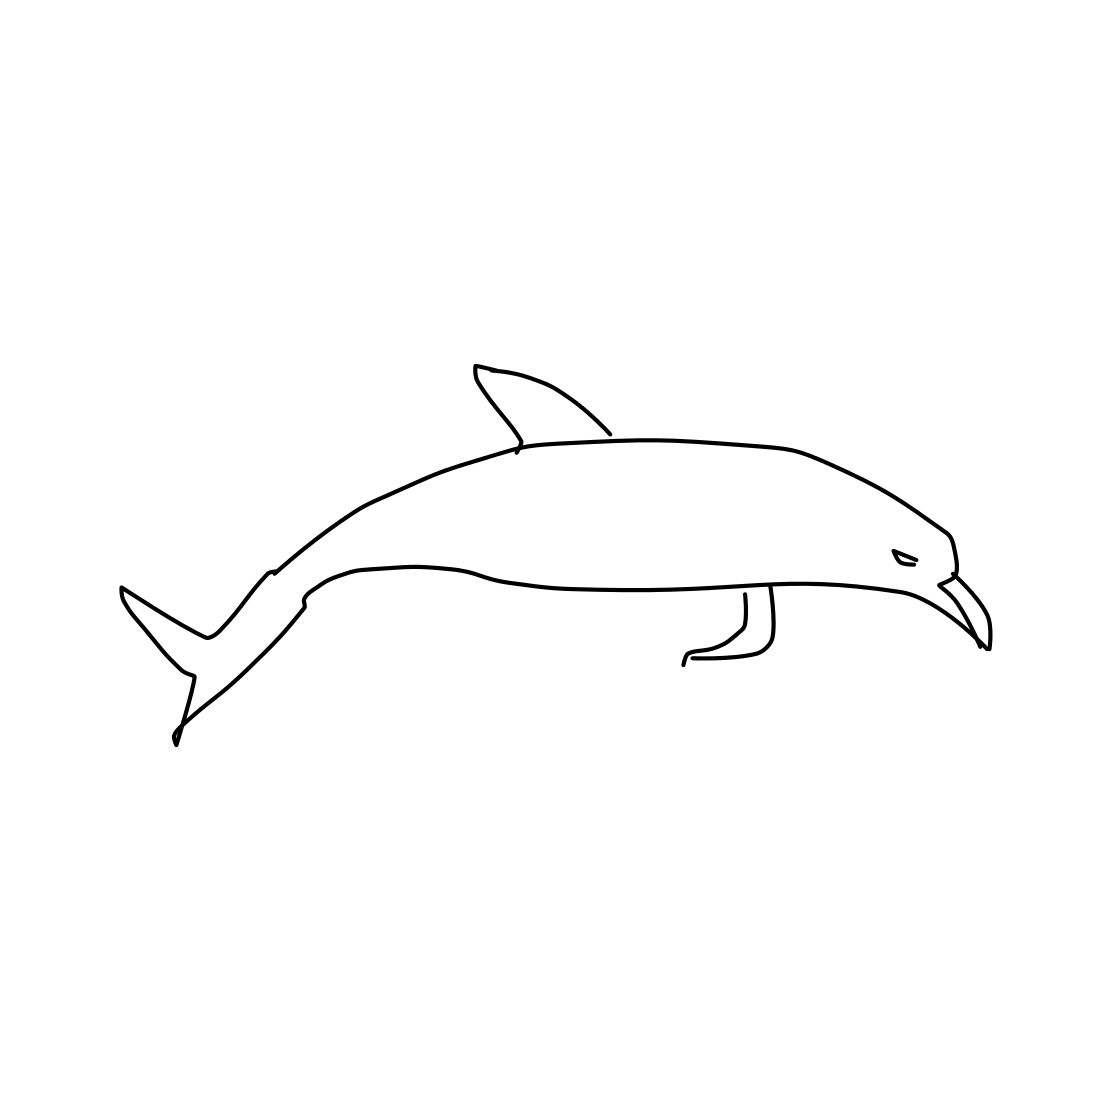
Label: dolphin